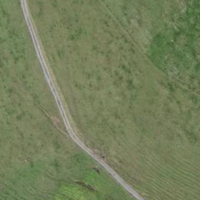
EUNIS habitat code: 23
Species observed at this site:
Gentiana verna